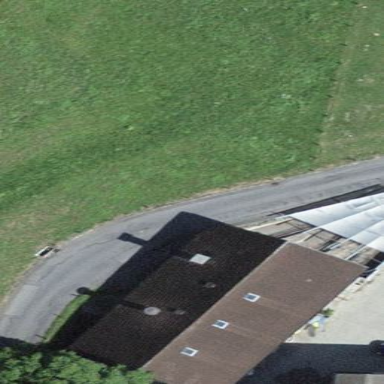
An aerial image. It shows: Farm auxiliary building.